Question: I have written a small application which tracks my progress in TV Series. The application is written in Haskell with functional reactive programming (FRP) with <URL>.
The application can:
- -

I have problems writing the code that adds a new TV series to the table and wires the new events. The CRUD example from <URL> didn't quite help me because I have more requirements then just selecting an element from the list.
How do I write a 'reactiveTable' function like the 'reactiveListDisplay' function from the <URL> in a FRP way? How can events be added for the remove button and the season and episode spin buttons after the network has been compiled?
'''
data Series = Series { name :: String
, season :: Int
, episode :: Int
}
insertIntoTable :: TableClass t => t -> SeriesChangeHandler -> SeriesRemoveHandler -> Series -> IO ()
insertIntoTable table changeHandler removeHandler (Series name s e) = do
(rows, cols) <- tableGetSize table
tableResize table (rows+1) cols
nameLabel <- labelNew $ Just name
adjustmentS <- adjustmentNew (fromIntegral s) 1 1000 1 0 0
adjustmentE <- adjustmentNew (fromIntegral e) 1 1000 1 0 0
seasonButton <- spinButtonNew adjustmentS 1.0 0
episodeButton <- spinButtonNew adjustmentE 1.0 0
removeButton <- buttonNewWithLabel "remove"
let getSeries = do
s <- spinButtonGetValue seasonButton
e <- spinButtonGetValue episodeButton
return $ Series name (round s) (round e)
handleSeries onEvent widget handler = do
onEvent widget $ do
series <- getSeries
handler series
handleSeries onValueSpinned seasonButton changeHandler
handleSeries onValueSpinned episodeButton changeHandler
onPressed removeButton $ do
series <- getSeries
containerRemove table nameLabel
containerRemove table seasonButton
containerRemove table episodeButton
containerRemove table removeButton
removeHandler series
let tadd widget x = tableAdd table widget x (rows - 1)
tadd nameLabel 0
tadd seasonButton 1
tadd episodeButton 2
tadd removeButton 3
widgetShowAll table
main :: IO ()
main = do
initGUI
window <- windowNew
scroll <- scrolledWindowNew Nothing Nothing
table <- tableNew 1 5 True
addButton <- buttonNewWithLabel "add series"
vbox <- vBoxNew False 10
containerAdd window vbox
boxPackStart vbox addButton PackNatural 0
let networkDescription :: forall t. Frameworks t => Moment t ()
networkDescription = do
addEvent <- eventButton addButton
(changeHandler,fireChange) <- liftIO $ newAddHandler
changeEvent <- fromAddHandler changeHandler
(removeHandler,fireRemove) <- liftIO $ newAddHandler
removeEvent <- fromAddHandler removeHandler
let insertIntoTable' = insertIntoTable table fireChange fireRemove
addSeries e = do
s <- addSeriesDialog
liftIO $ insertIntoTable' s
liftIO $ mapM_ insertIntoTable' initSeries
reactimate $ addSeries <$> addEvent
reactimate $ updateSeries conn <$> changeEvent
reactimate $ removeSeries conn <$> removeEvent
network <- compile networkDescription
actuate network
onDestroy window $ do
D.disconnect conn
mainQuit
widgetShowAll window
mainGUI
'''
I want to refactor the insertIntoTable method to use events and behaviors rather than using simple callbacks.
I have tried the gtk <URL> backend. In this scenario you don't need dynamic event switching. I have written the 'reactiveList' function below to get a list behavior out of insert, change and remove events. It works ^^
'''
reactiveList :: (Frameworks t)
=> ListStore a
-> Event t (Int,a) -- insert event
-> Event t (Int,a) -- change event
-> Event t (Int,a) -- remove event
-> Moment t (Behavior t [a])
reactiveList store insertE changeE removeE = do
(listHandler,fireList) <- liftIO $ newAddHandler
let onChange f (i,a) = do
f i a
list <- listStoreToList store
fireList list
reactimate $ onChange (listStoreInsert store) <$> insertE
reactimate $ onChange (listStoreSetValue store) <$> changeE
reactimate $ onChange (const . listStoreRemove store) <$> removeE
initList <- liftIO $ listStoreToList store
fromChanges initList listHandler
main :: IO ()
main = do
initGUI
window <- windowNew
addButton <- buttonNewWithLabel "add series"
vbox <- vBoxNew False 10
seriesList <- listStoreNew (initSeries :: [Series])
listView <- treeViewNewWithModel seriesList
treeViewSetHeadersVisible listView True
let newCol title newRenderer f = do
col <- treeViewColumnNew
treeViewColumnSetTitle col title
renderer <- newRenderer
cellLayoutPackStart col renderer False
cellLayoutSetAttributes col renderer seriesList f
treeViewAppendColumn listView col
return renderer
newCol "Image" cellRendererPixbufNew $ \s -> [cellPixbuf :=> newPixbuf s]
newCol "Name" cellRendererTextNew $ \s -> [cellText := name s]
seasonSpin <- newCol "Season" cellRendererSpinNew $ \s ->
[ cellRendererSpinAdjustment :=> adjustmentNew (fromIntegral (season s)) 1 1000 1 0 0
, cellText := (show $ season s)
, cellTextEditable := True
]
episodeSpin <- newCol "Episode" cellRendererSpinNew $ \s ->
[ cellRendererSpinAdjustment :=> adjustmentNew (fromIntegral (episode s)) 1 1000 1 0 0
, cellText := (show $ episode s)
, cellTextEditable := True
]
containerAdd window vbox
boxPackStart vbox listView PackGrow 0
boxPackStart vbox addButton PackNatural 0
let networkDescription :: forall t. Frameworks t => Moment t ()
networkDescription = do
(addHandler,fireAdd) <- liftIO $ newAddHandler
maybeSeriesE <- fromAddHandler addHandler
(removeHandler,fireRemove) <- liftIO $ newAddHandler
removeE <- fromAddHandler removeHandler
-- when the add button was pressed,
-- open a dialog and return maybe a new series
askSeriesE <- eventButton addButton
reactimate $ (const $ fireAdd =<< askSeries) <$> askSeriesE
-- ommit all nothing series
let insertE = filterJust maybeSeriesE
insert0E = ((,) 0) <$> insertE
seasonSpinE <- eventSpin seasonSpin seriesList
episodeSpinE <- eventSpin episodeSpin seriesList
let changeSeason (i,d,s) = (i,s {season = round d})
changeEpisode (i,d,s) = (i,s {episode = round d})
let changeE = (changeSeason <$> seasonSpinE) 'union' (changeEpisode <$> episodeSpinE)
listB <- reactiveList seriesList insert0E changeE removeE
listE <- (changes listB)
reactimate $ (putStrLn . unlines . map show) <$> listE
reactimate $ insertSeries conn <$> insertE
reactimate $ updateSeries conn . snd <$> changeE
reactimate $ removeSeries conn . snd <$> removeE
return ()
network <- compile networkDescription
actuate network
onDestroy window $ do
D.disconnect conn
mainQuit
widgetShowAll window
mainGUI
'''
I'm open for comments and suggestions.
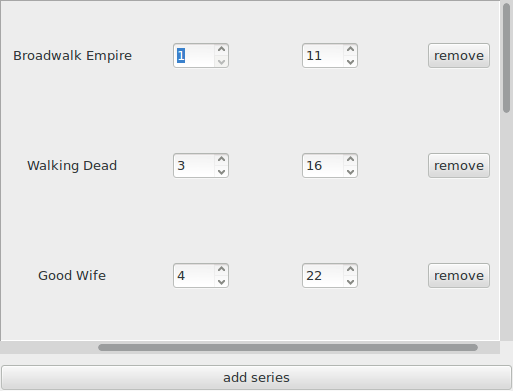
Answer: It sounds like your problem is much closer to the <URL> example than the CRUD one.
The basic idea for adding new widgets--along with new behaviors and events--is to use so-called "dynamic event switching". Essentially, this is a way to put newly created events and behaviors back into your network.
The action to create a new widget has two parts. The first part is to just create the widget, using 'liftIO'. The second is to get its inputs and use <URL>, it'll look something like this:
'''
let newSeries name = do
label <- liftIO . labelNew $ Just name
liftIO $ tadd labelNew 0
{- ... the rest of your controls here ... -}
seasonNumber <- trimB $ getSpinButtonBehavior seasonButton
{- ... wrap the rest of the inputs using trimB and trimE ... -}
return (label, seasonNumber, ...)
'''
So this function creates a new widget, "trims" its inputs and returns the values to you. Now you have to actually use these values:
'''
newSeasons <- execute (FrameworkMoment newSeries <$> nameEvents)
'''
here 'nameEvents' should be an 'Event String' containing an event with the name of the new series each time you want to add it.
Now that you have a stream of all of the new seasons, you can combine it all into a single behavior of a of entries using something like 'stepper'.
For more details--including things like getting the aggregate information out of all of your widgets--look at the actual example code.